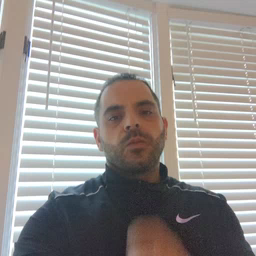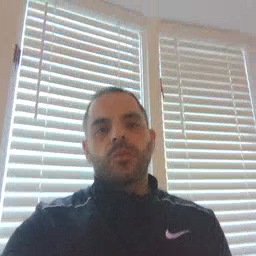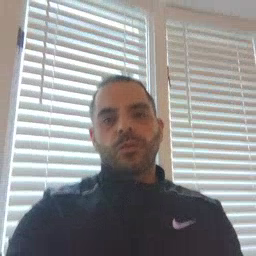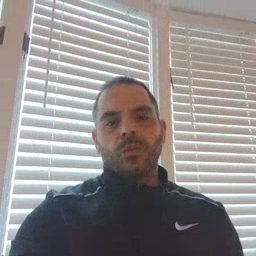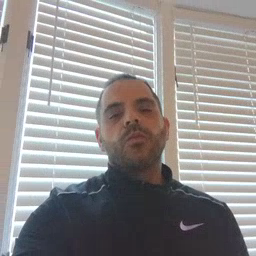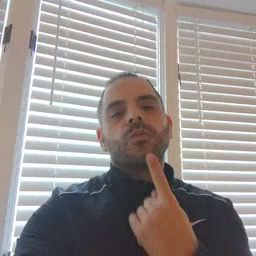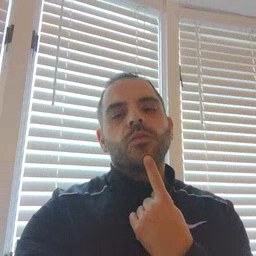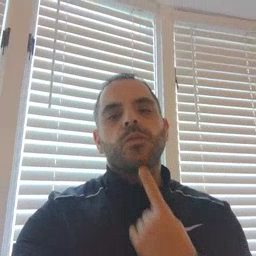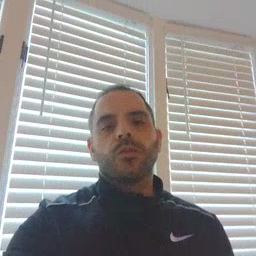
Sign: chin